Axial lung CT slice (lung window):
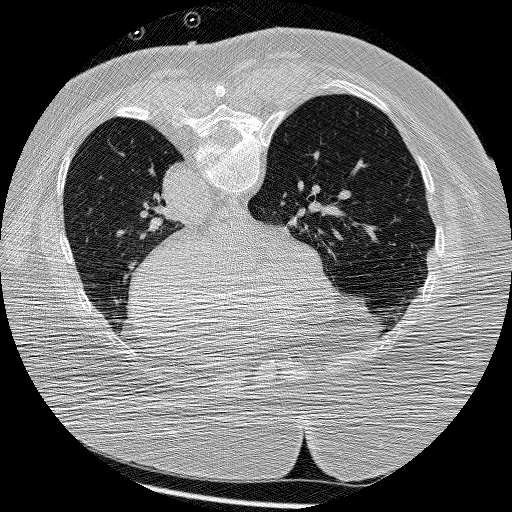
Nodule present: no